一年级 · 组合数学
据图中的个数, 你能填出几种不同的答案。

$\triangle \Delta \Delta \triangle \Delta \triangle \Delta \Delta 8$

ㅁㅁㅁㅁㅁ $\quad 7$

( ) 比（）多, ( ）比（）少；

（ ）比（）多，（）比（）少；

（ ）比（）多，（）比（）少。
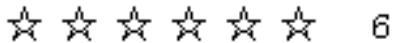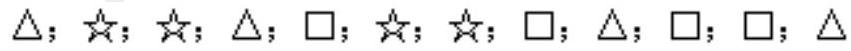
答案:
解析: